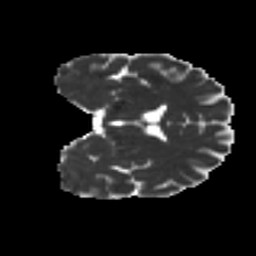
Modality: MD
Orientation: coronal
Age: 37
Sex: male
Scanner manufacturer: ge
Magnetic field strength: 3 T
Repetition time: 7.8 s
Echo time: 0.061 s